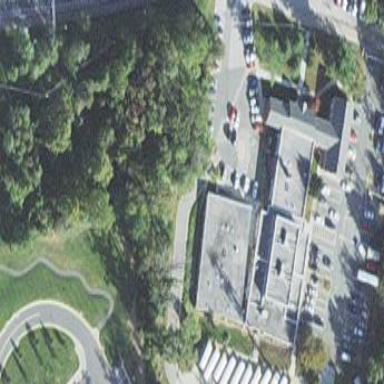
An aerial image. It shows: Office building.